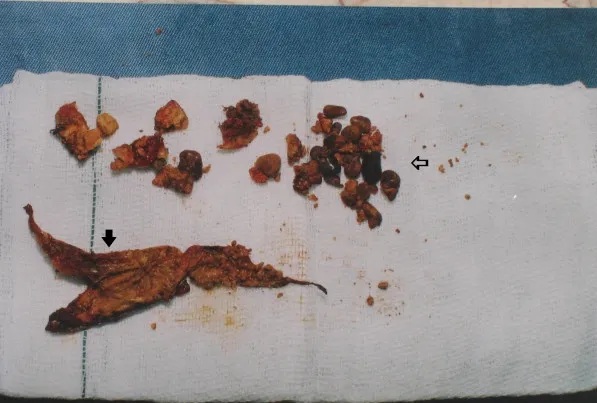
Obstructing materials. Bezoar material in the shape of a CBD cast (solid arrow) and multiple stones (open arrow) removed from the dilated common bile duct by surgery.
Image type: pathology (papanicolaou)